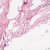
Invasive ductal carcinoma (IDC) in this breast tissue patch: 0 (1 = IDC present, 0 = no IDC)